Aerial crown-view tile of a tropical tree (Barro Colorado Island, Panama), acquired 20250915:
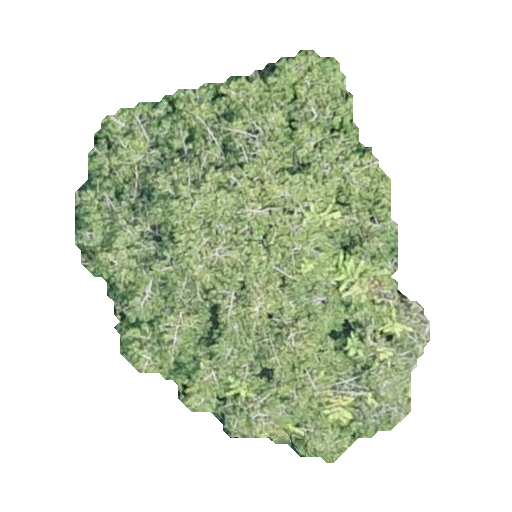
Species: Virola surinamensis
GBIF accepted scientific name: Virola surinamensis
Crown area: 142.78 m²